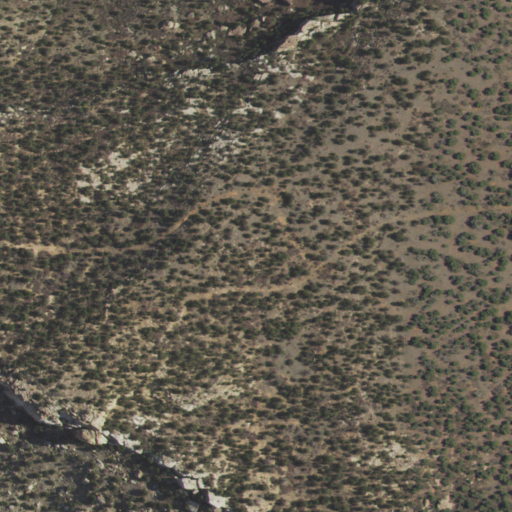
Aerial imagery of mountain in New Mexico named Huerfano Mesa containing shrub and evergreen forest